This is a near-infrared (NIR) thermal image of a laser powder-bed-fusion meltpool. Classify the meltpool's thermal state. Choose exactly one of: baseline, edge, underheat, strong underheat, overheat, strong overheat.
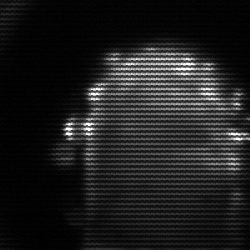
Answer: baseline